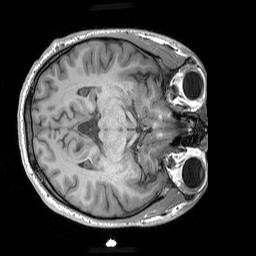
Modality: T1w
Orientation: axial
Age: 24
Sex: male
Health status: healthy
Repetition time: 1.9 s
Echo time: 0.00252 s